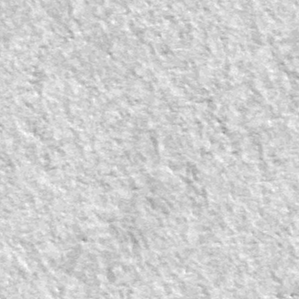
Label: frost